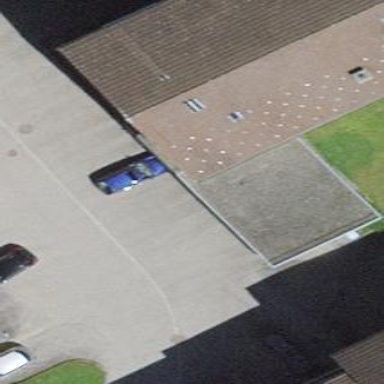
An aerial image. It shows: Group of garages.